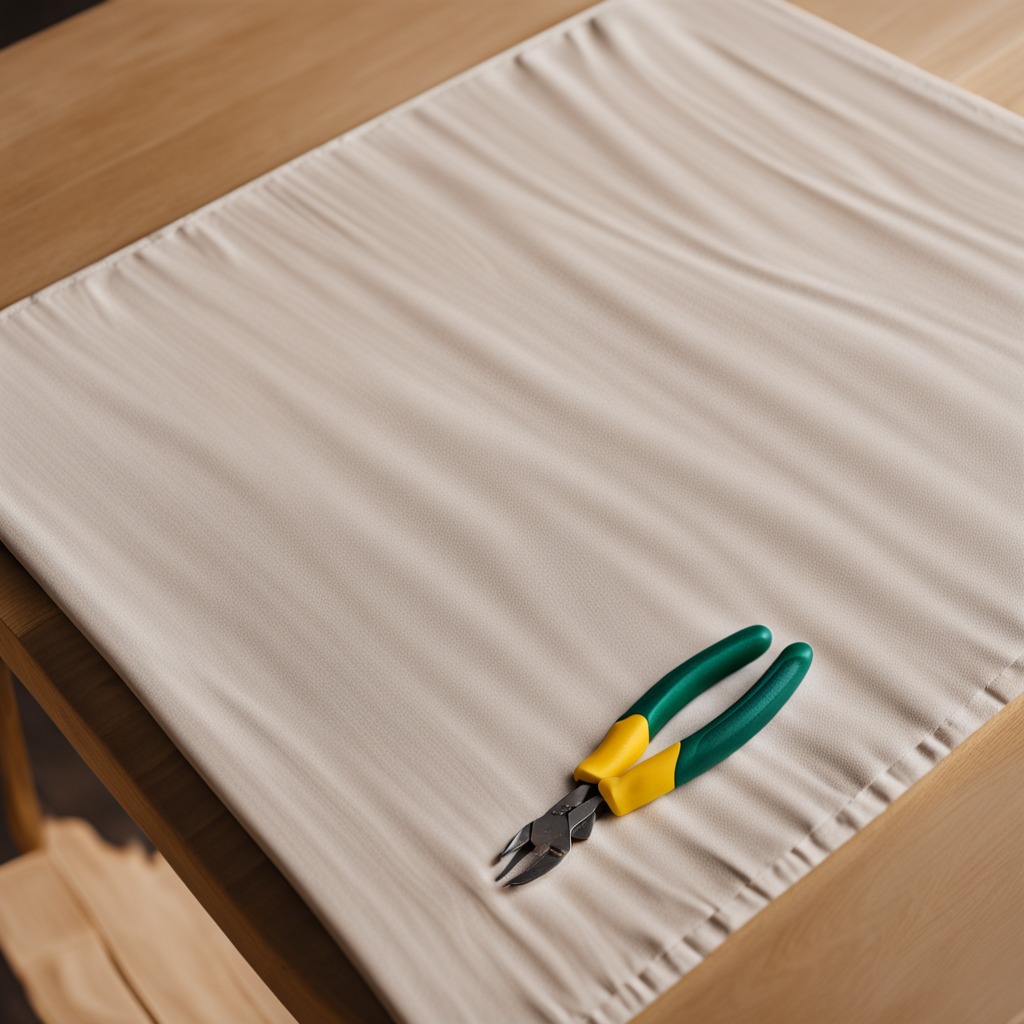
A plier is lying on the wooden table.